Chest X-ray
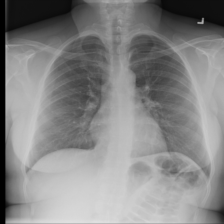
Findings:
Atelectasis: negative
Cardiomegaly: negative
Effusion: negative
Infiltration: negative
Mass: negative
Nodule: negative
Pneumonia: negative
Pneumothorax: negative
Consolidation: negative
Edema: negative
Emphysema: negative
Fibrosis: negative
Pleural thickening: negative
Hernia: negative